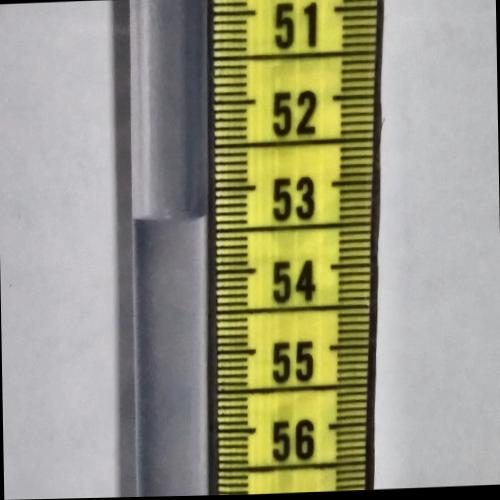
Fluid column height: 53.3 cm